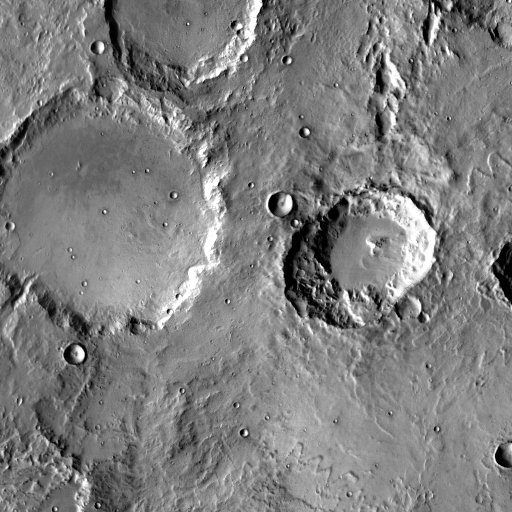
Crater classes present: Background, Other, Buried, Secondary